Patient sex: F
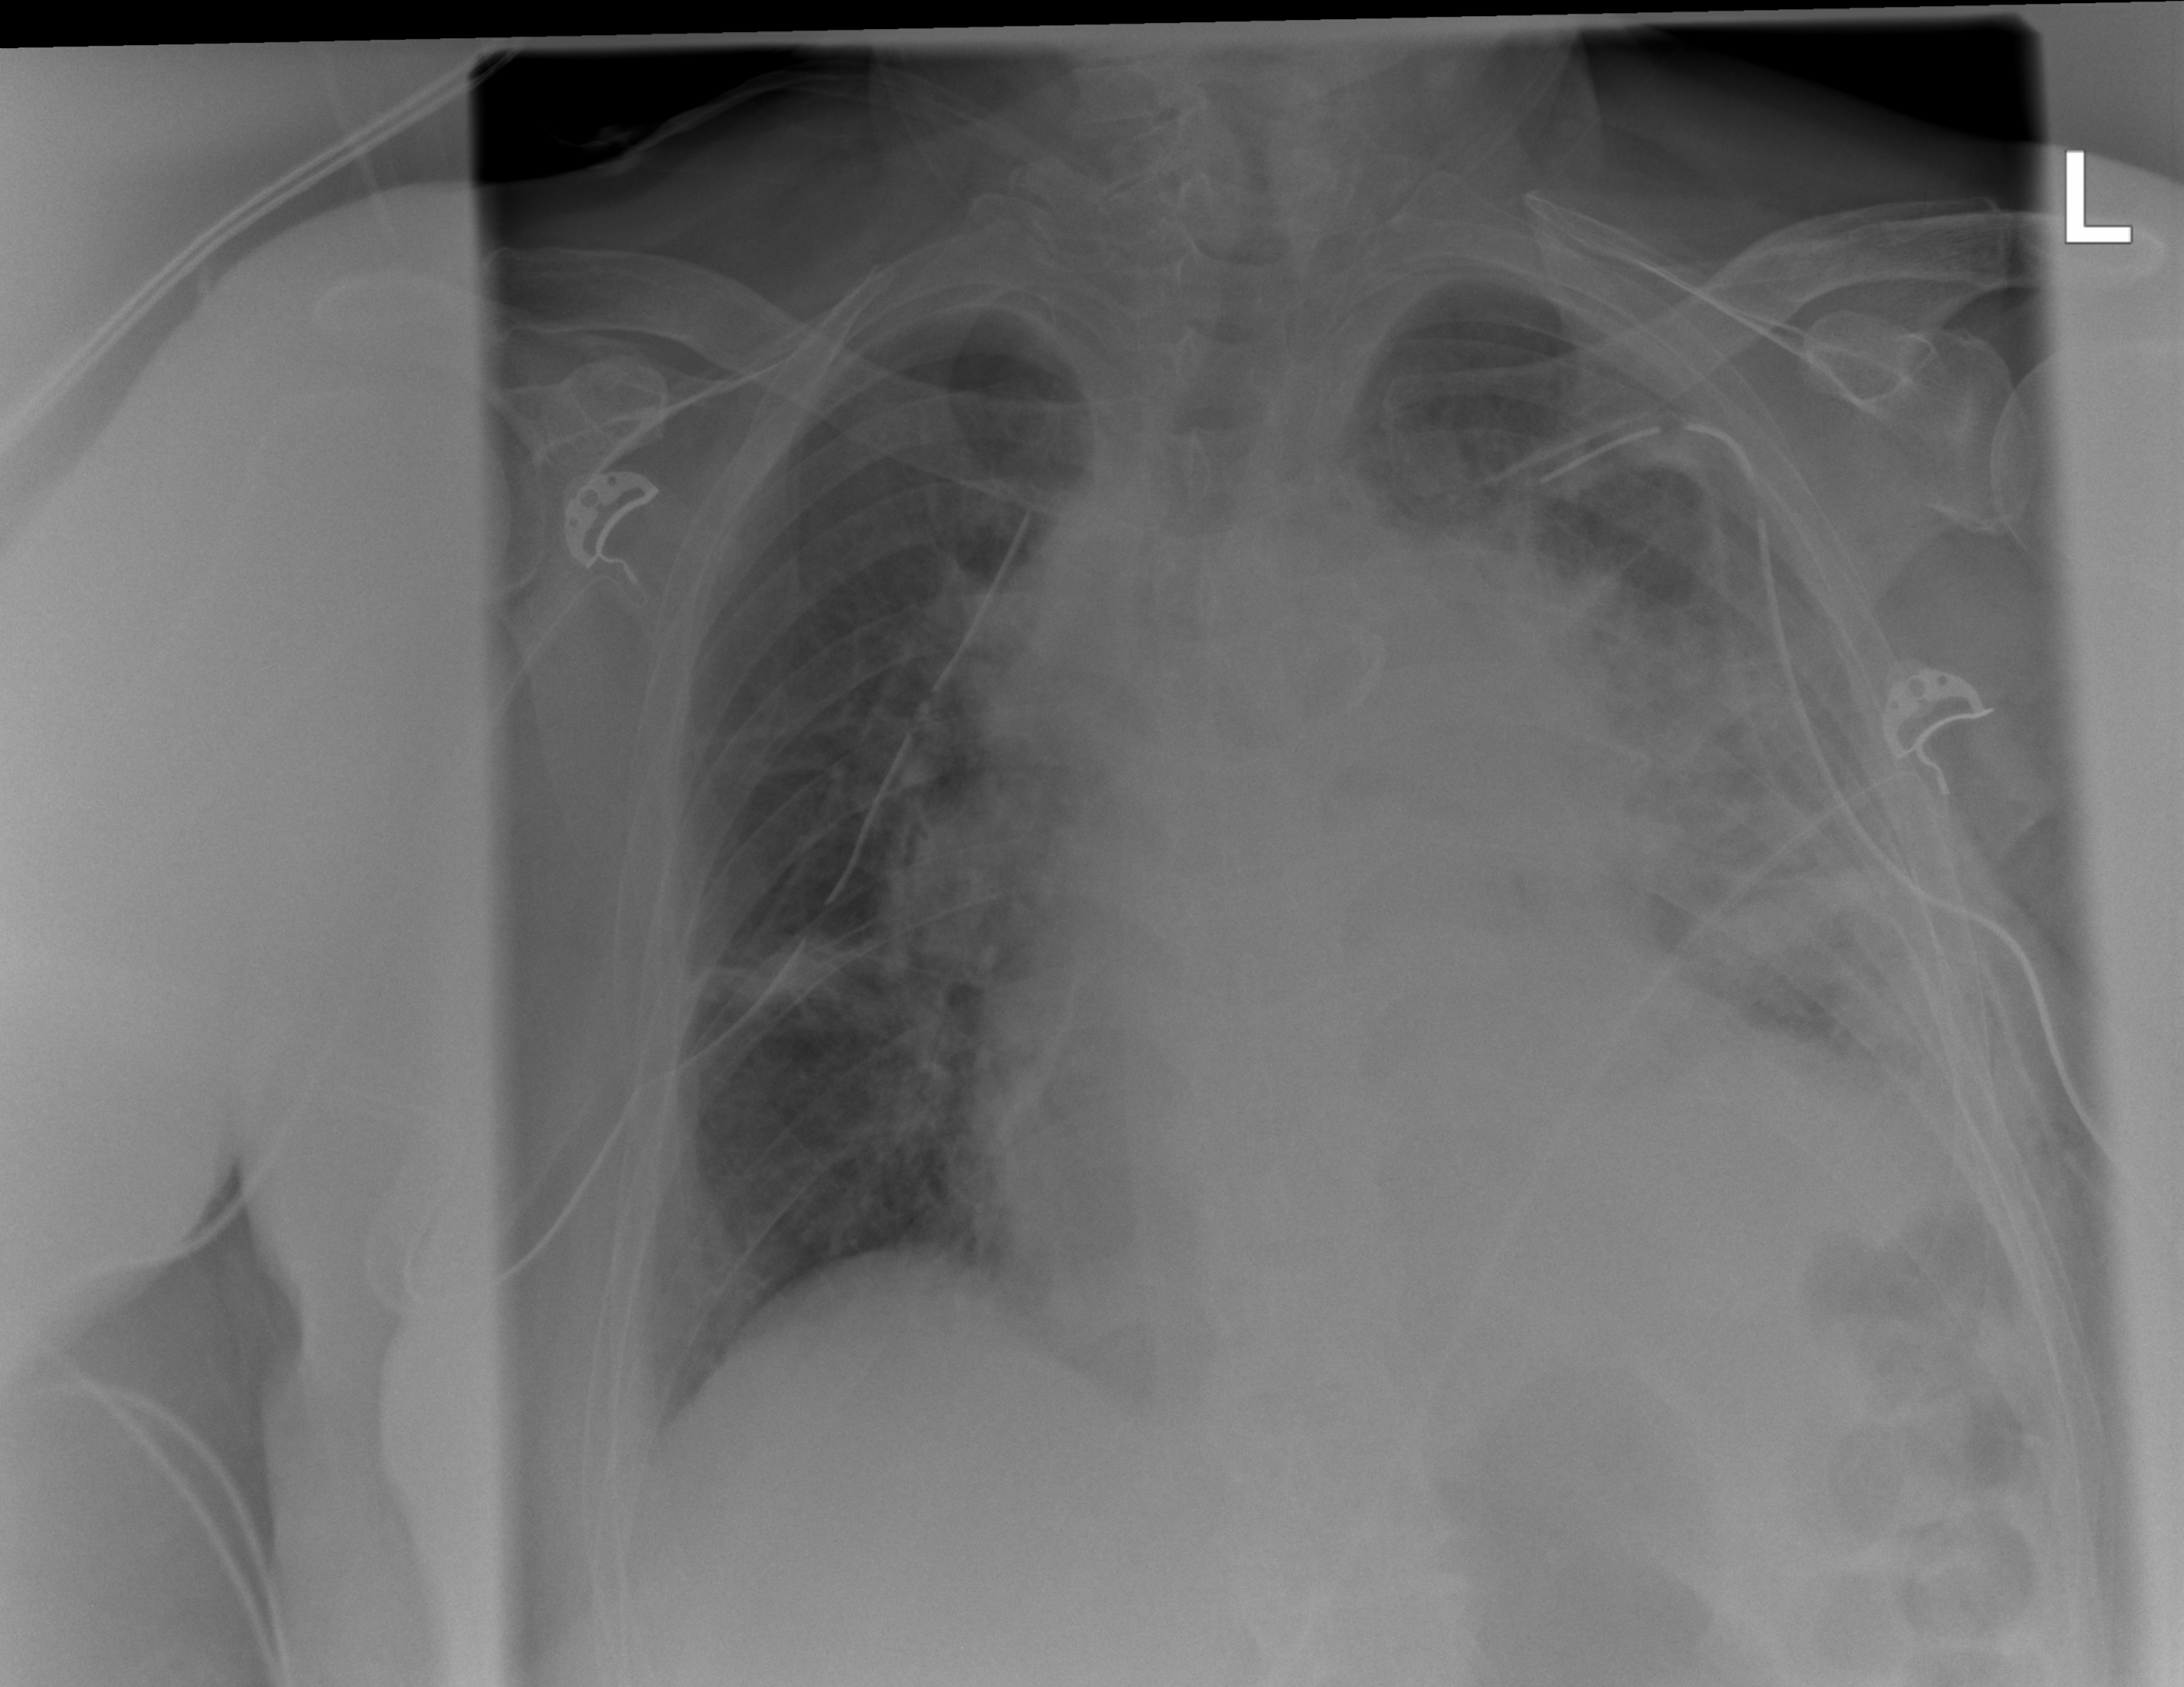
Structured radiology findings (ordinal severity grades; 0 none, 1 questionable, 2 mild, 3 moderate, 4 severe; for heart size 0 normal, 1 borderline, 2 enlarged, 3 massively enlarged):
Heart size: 2
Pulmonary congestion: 2
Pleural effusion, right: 2
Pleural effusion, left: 2
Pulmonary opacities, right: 2
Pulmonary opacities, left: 2
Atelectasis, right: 2
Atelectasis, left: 3